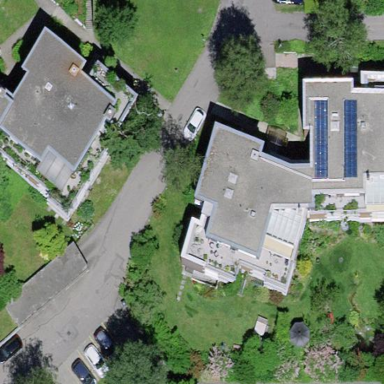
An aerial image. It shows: Residential building.